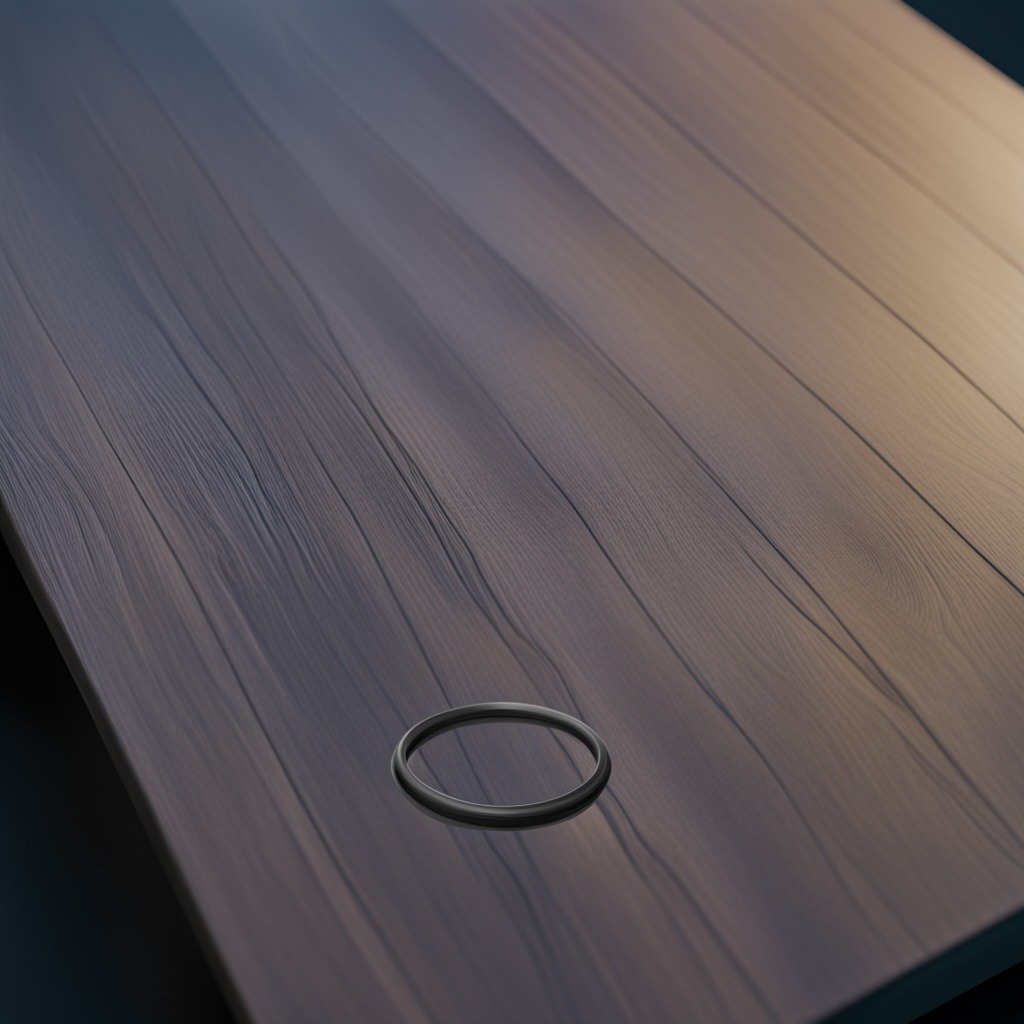
A rubber O-ring lying on a old table with faint burn marks in a small garage at twilight